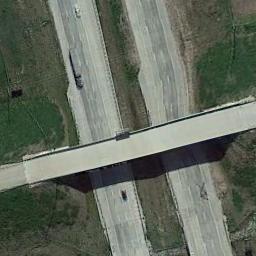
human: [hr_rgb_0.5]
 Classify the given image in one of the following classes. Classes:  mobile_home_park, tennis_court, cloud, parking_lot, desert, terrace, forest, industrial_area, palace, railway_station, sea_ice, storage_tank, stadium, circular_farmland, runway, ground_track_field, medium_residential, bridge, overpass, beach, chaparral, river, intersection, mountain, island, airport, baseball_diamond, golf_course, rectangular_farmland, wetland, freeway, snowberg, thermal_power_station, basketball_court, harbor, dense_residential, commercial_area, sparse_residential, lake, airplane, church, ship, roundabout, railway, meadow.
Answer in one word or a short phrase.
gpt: overpass